Aerial crown-view tile of a tropical tree (Barro Colorado Island, Panama), acquired 20240918:
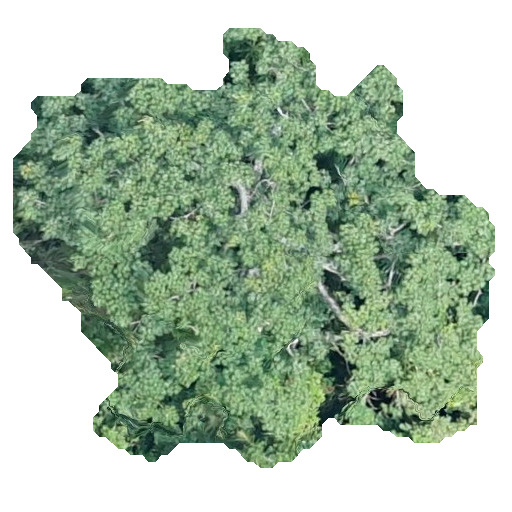
Species: Pseudobombax septenatum
GBIF accepted scientific name: Pseudobombax septenatum
Crown area: 230.638 m²